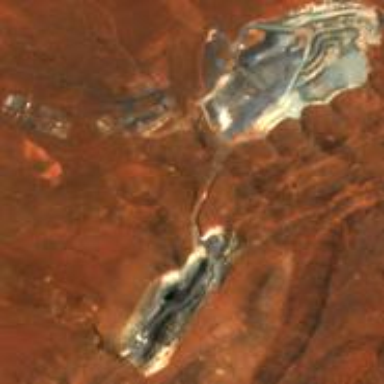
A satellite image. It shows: Industrial area used for mining operations.